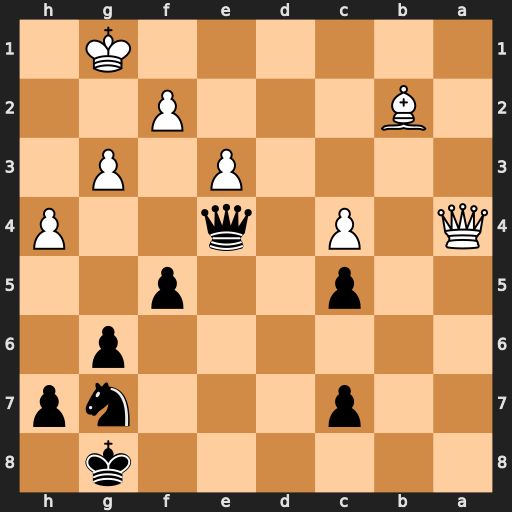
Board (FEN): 6k1/2p3np/6p1/2p2p2/Q1P1q2P/4P1P1/1B3P2/6K1
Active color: b
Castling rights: -
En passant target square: -
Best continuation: Qb1+ Kg2 Qxb2 Qa8+ Kf7